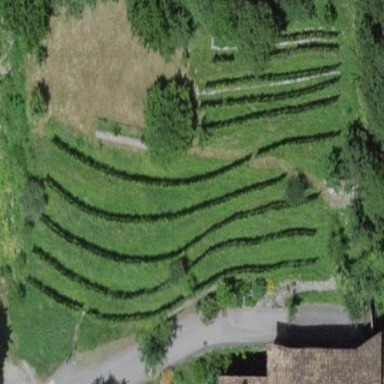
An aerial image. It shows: Vineyard growing grapes.